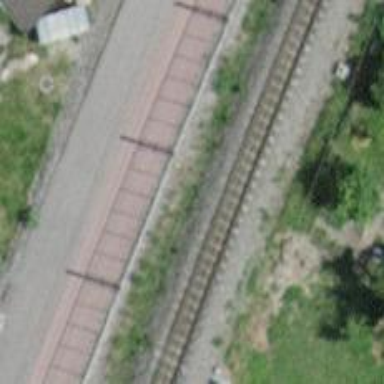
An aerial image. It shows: Narrow-gauge railway with 1 track. The tracks are electrified with contact line.